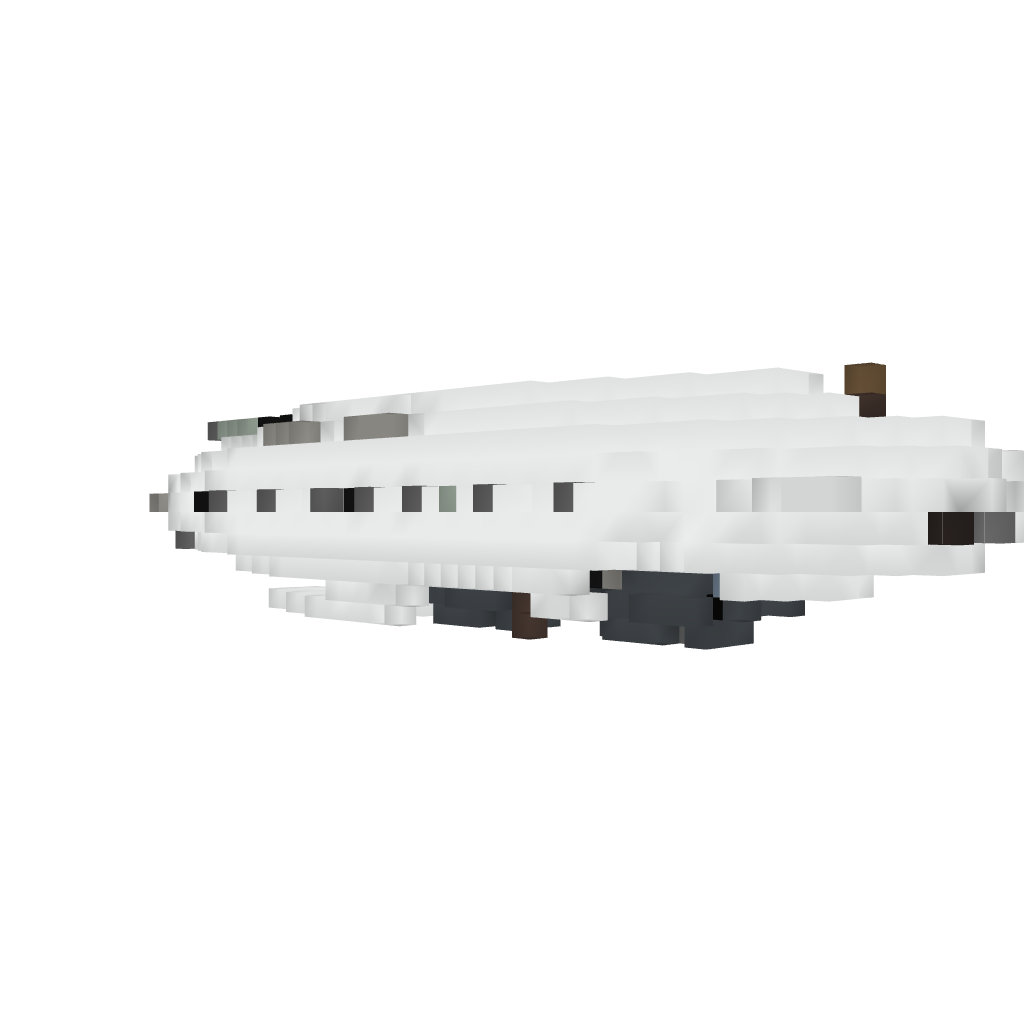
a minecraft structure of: Moa-Class Autogun Frigate Airship